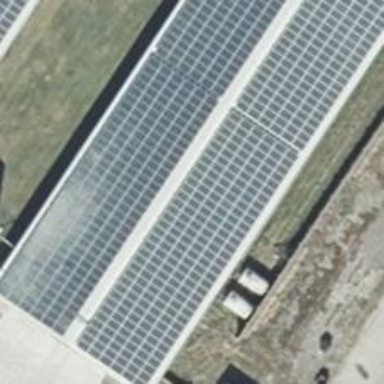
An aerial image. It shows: Small solar photovoltaic panel generator is producing electricity.